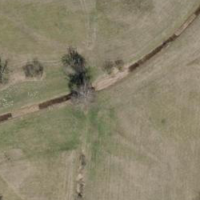
EUNIS habitat code: 23
Species observed at this site:
Pholidoptera griseoaptera
Tettigonia viridissima
Ruspolia nitidula